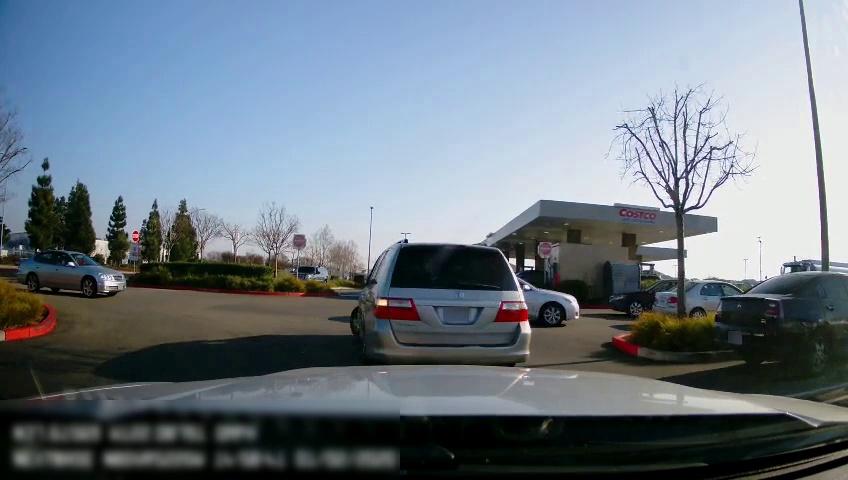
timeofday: Day
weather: Sunny
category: Drivable Space
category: Vehicles | Truck
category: Vehicles | Car
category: Vehicles | SUV
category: Vehicles | Car
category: Vehicles | Car
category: Vehicles | Car
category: Vehicles | Car
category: Vehicles | SUV
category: Traffic | Signs
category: Traffic | Signs